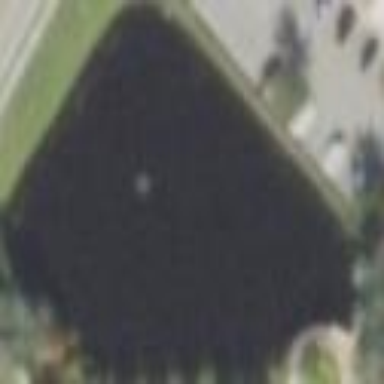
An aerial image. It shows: Peaceful pond surrounded by nature.